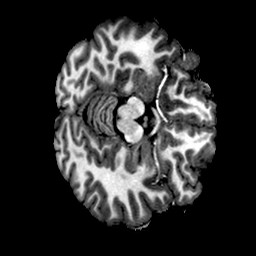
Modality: T1w
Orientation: axial
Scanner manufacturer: ge
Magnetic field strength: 3 T
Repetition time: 0.00766 s
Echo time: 0.003476 s